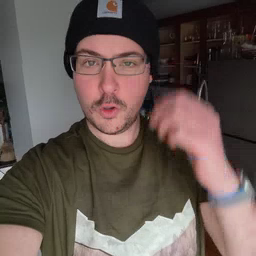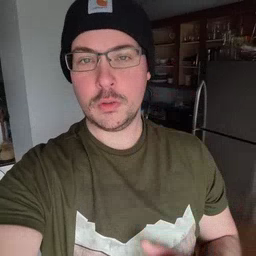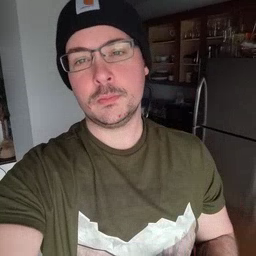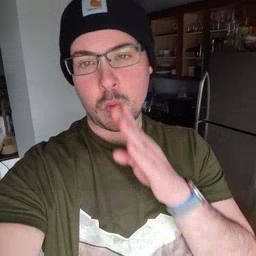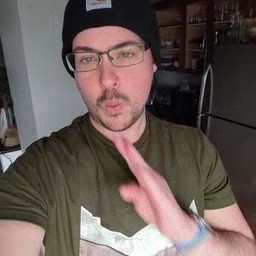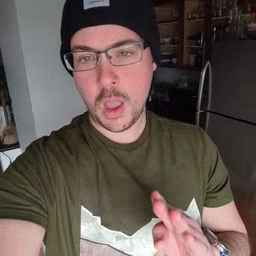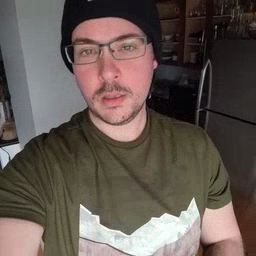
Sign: quiet